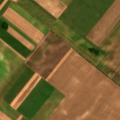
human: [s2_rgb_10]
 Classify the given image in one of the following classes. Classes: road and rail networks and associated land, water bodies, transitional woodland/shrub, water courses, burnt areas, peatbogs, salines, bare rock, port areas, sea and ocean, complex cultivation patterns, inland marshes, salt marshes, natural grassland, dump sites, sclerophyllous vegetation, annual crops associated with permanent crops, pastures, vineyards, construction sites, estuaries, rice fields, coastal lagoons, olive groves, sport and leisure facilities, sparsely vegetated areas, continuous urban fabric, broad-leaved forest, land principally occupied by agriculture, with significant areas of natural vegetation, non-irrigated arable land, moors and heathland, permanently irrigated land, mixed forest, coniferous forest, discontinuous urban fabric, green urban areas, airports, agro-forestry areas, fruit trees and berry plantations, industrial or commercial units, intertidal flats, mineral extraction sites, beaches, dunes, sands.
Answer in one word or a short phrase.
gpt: non-irrigated arable land